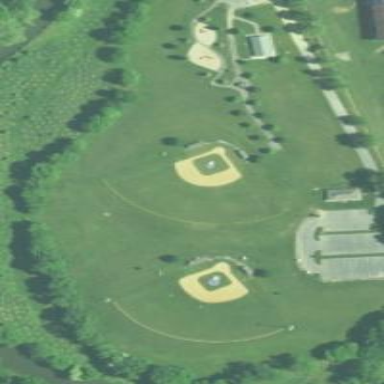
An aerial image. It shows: Baseball pitch for leisure land.